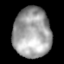
Tissue: lung
Cell type: Epithelial cells
Senescence score: 0.1488
Nuclear area (px): 1841
Mean DAPI intensity: 161.35